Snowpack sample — Buffalo Mountain, Silverthorne, Colorado, USA (1/25/25, 10:11 AM MST)
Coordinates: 39.6222, -106.1139
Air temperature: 22 °F
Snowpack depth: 110 cm
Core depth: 10 cm
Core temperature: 46.4 °F
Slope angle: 12°, slope face: 102°
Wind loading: high
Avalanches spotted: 0
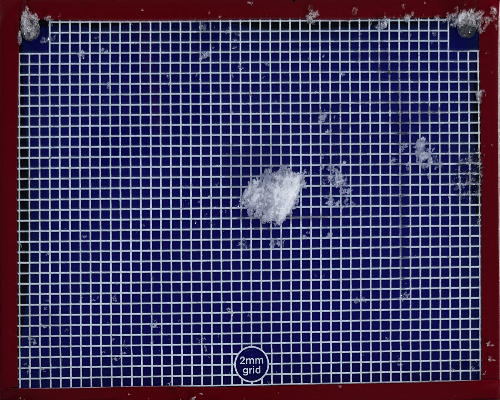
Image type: profile
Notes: No avalanches nearby, collected on the outskirts of a fire break 15 meters from the treeline, on way to Buffalo and Red Mountain